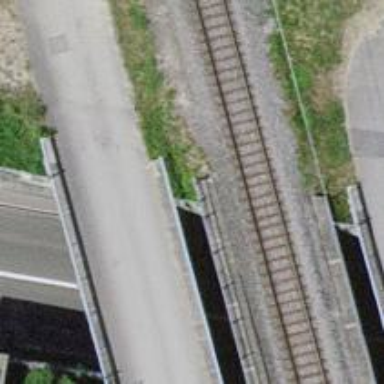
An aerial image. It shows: Bridge over electrified railway with contact lines.